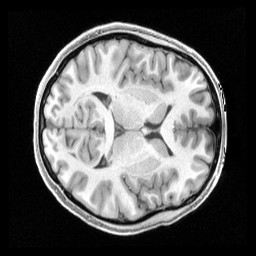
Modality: T1w
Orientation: axial
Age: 22
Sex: female
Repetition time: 2.4 s
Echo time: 0.00222 s